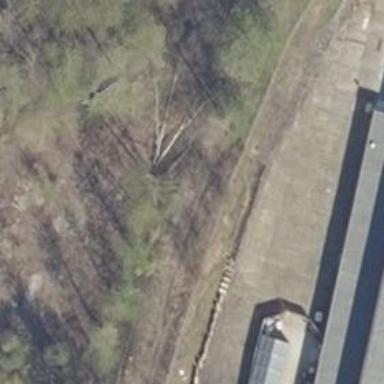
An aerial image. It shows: Abandoned historic railway spur line.